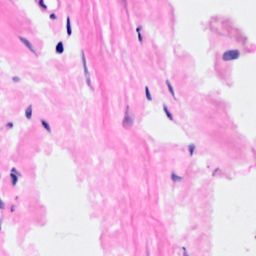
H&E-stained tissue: Breast